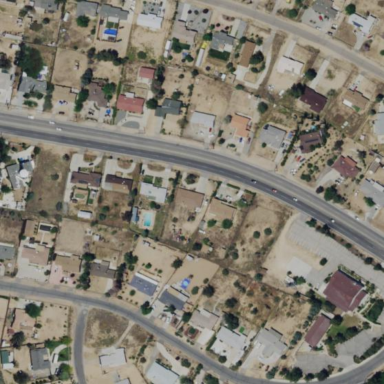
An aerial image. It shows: Residential area consisting of single-family homes.